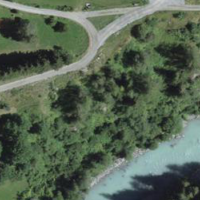
EUNIS habitat code: 23
Species observed at this site:
Melitaea didyma